Field crop: maize
Growth stage: 2
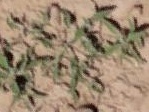
Species: atriplex